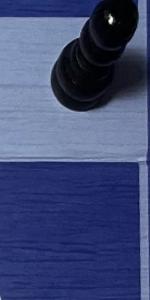
Label: Empty